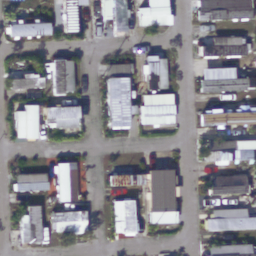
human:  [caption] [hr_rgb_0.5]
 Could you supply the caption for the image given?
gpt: Many mobile homes arranged haphazardly in the mobile home park and some roads go through this area .

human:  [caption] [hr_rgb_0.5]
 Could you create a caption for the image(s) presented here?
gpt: Many mobile homes are closed to each other in the mobile home park .

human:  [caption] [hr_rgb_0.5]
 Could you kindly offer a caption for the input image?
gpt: Many mobile homes arranged haphazardly in the mobile home park .

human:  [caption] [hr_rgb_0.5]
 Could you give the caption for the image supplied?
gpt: Lots of mobile homes arranged haphazardly with plants surrounded in the mobile home park .

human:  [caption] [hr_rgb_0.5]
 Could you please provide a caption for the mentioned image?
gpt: Lots of mobile homes are closed to each other and some roads go through this area .